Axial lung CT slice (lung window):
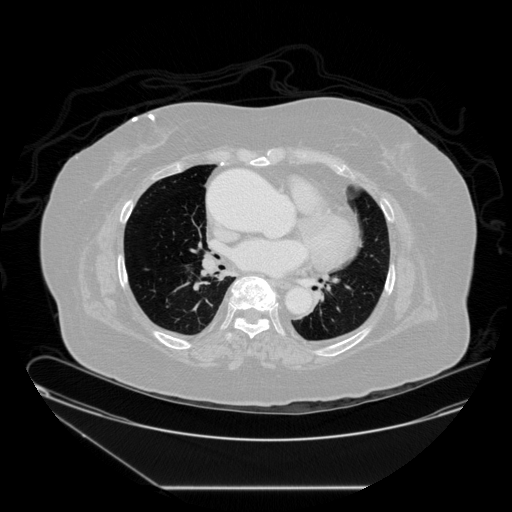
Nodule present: no